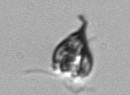
Label: Pyramimonas_longicauda